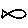
Label: fish